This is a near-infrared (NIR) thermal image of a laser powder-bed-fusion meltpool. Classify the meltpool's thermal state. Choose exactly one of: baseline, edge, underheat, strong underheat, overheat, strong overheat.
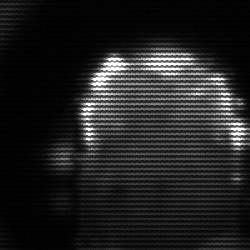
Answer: baseline